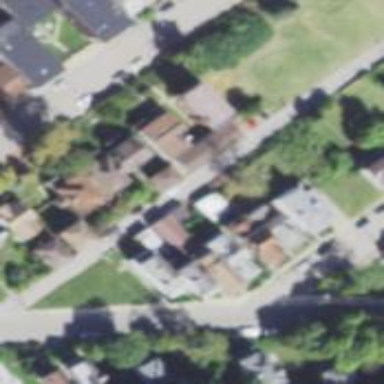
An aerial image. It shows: Alley classified as service road.